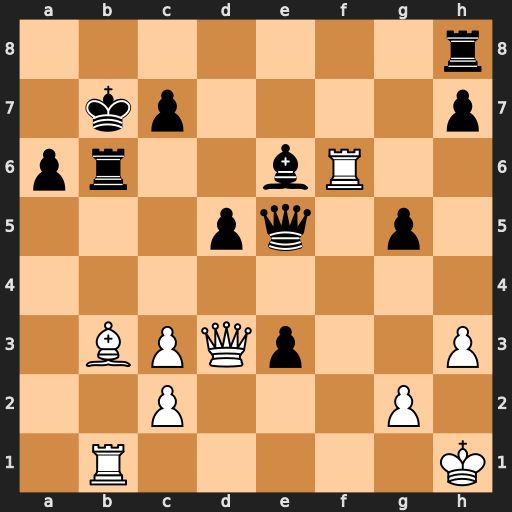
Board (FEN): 7r/1kp4p/pr2bR2/3pq1p1/8/1BPQp2P/2P3P1/1R5K
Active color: w
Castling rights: -
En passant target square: -
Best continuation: Rxe6 Qxe6 Bxd5+ Kb8 Bxe6 Rxb1+ Kh2